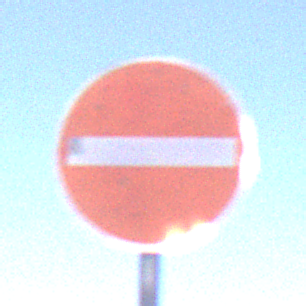
Verkehrszeichen: VerbotDerEinfahrt
Umgebung: Outdoor, Nature
Tageszeit: Midday
Wetter: Clear
Licht: Natural
Jahreszeit: NotSpecified
Kontrast: HighContrast